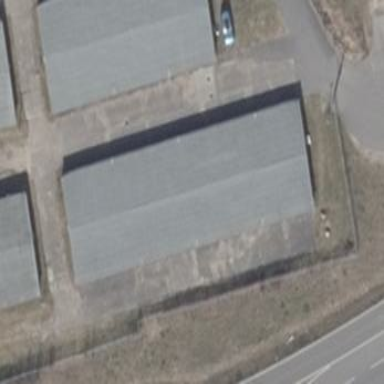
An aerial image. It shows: Garages with gabled roofs oriented along and colored grey.